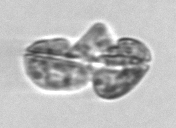
Label: Karenia